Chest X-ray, PA view. Patient: 65 years old, sex M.
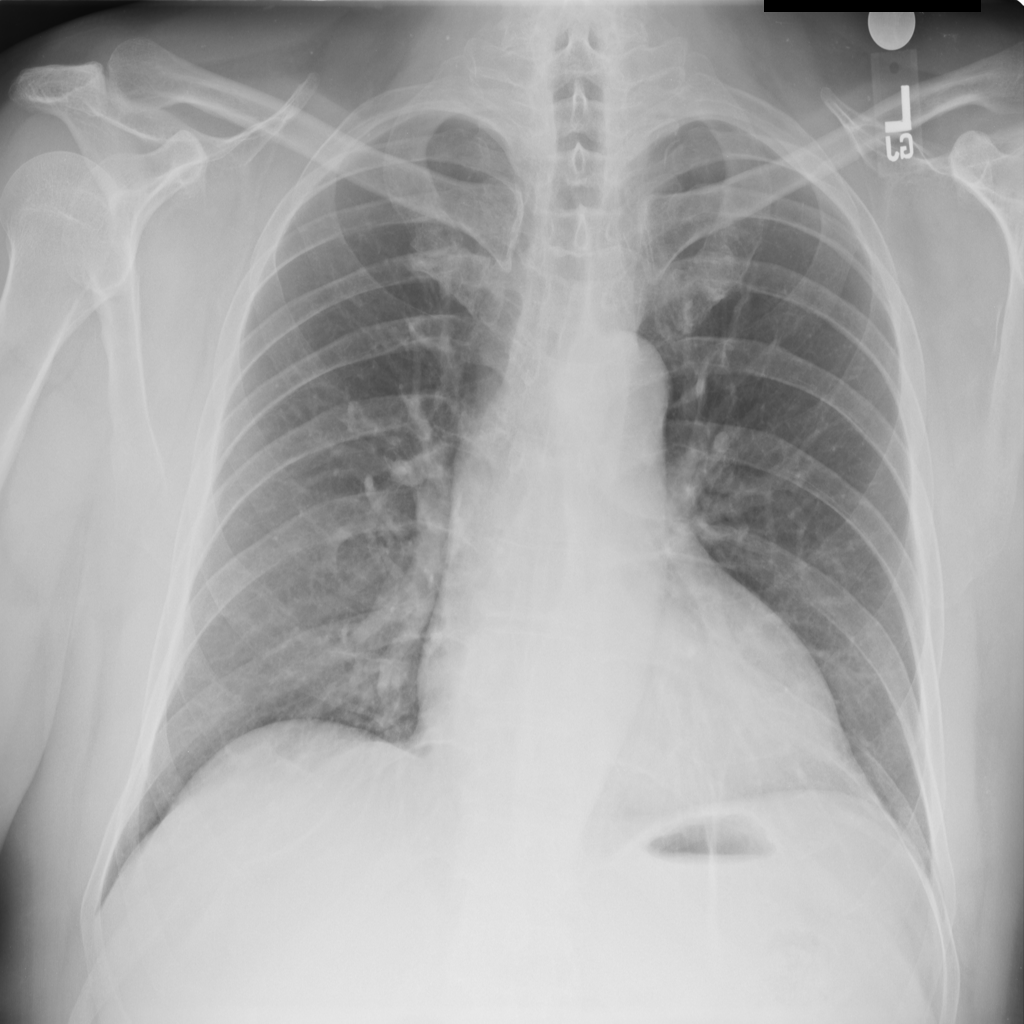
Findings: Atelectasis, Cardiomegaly